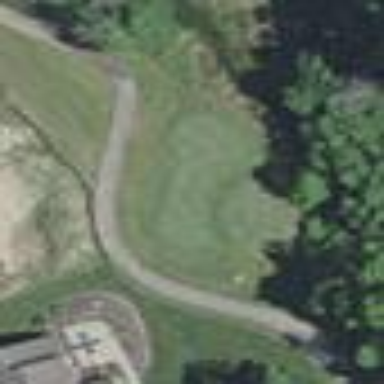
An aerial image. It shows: Area with grass used as rough in golf course.